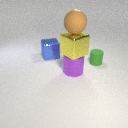
small green rubber cylinder to the right of large purple metal cylinder